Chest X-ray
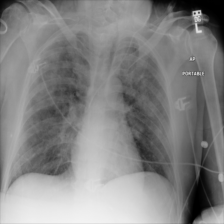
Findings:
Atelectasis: negative
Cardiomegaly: negative
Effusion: negative
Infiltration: positive
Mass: negative
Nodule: negative
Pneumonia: negative
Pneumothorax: negative
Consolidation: negative
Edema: positive
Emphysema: negative
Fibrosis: negative
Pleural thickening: negative
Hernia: negative